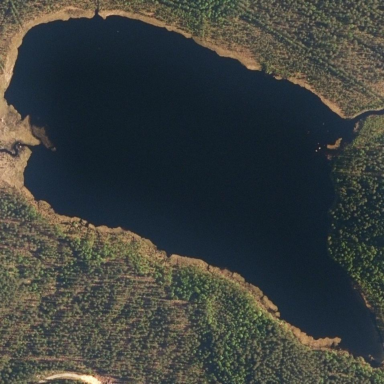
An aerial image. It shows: Serene lake surrounded by nature.